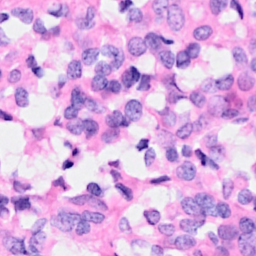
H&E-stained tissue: Breast